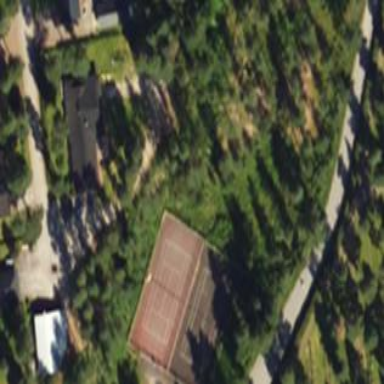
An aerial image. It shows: Tennis court on the leisure land pitch.